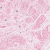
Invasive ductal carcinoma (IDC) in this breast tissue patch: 0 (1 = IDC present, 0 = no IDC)